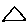
Label: triangle